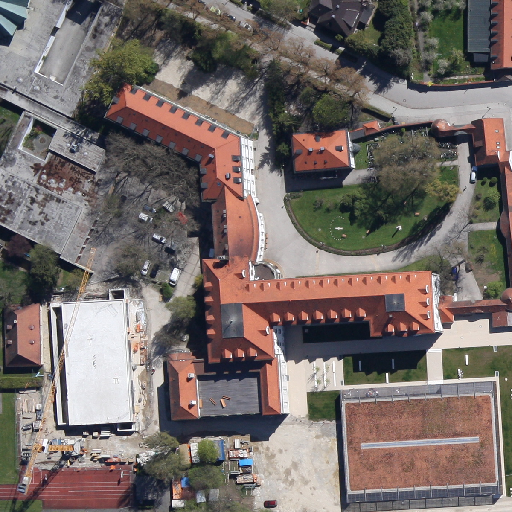
Referring expression: road